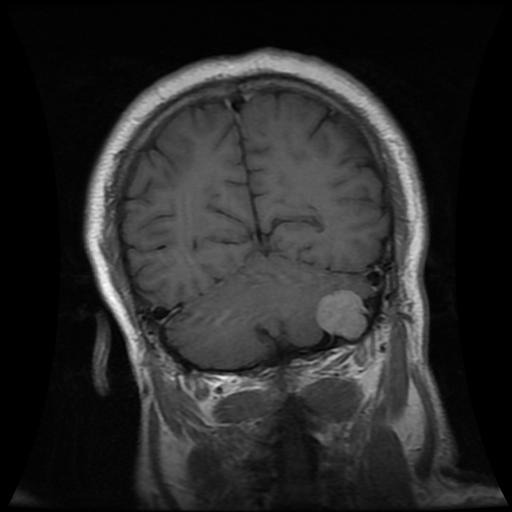
Label: meningioma